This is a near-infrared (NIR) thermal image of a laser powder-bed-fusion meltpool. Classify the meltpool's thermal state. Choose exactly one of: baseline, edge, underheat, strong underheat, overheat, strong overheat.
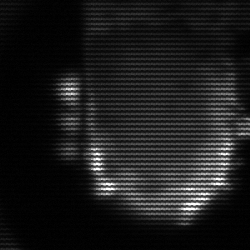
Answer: baseline